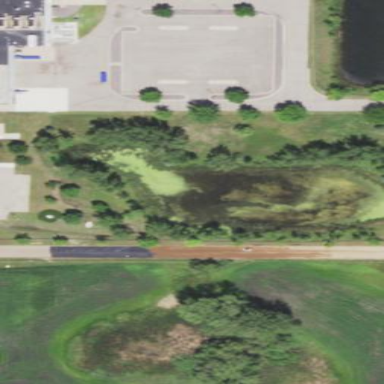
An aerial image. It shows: Retention basin filled with water.